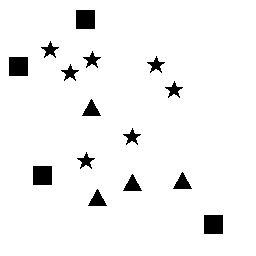
Squares: 4
Triangles: 4
Stars: 7
Total shapes: 15